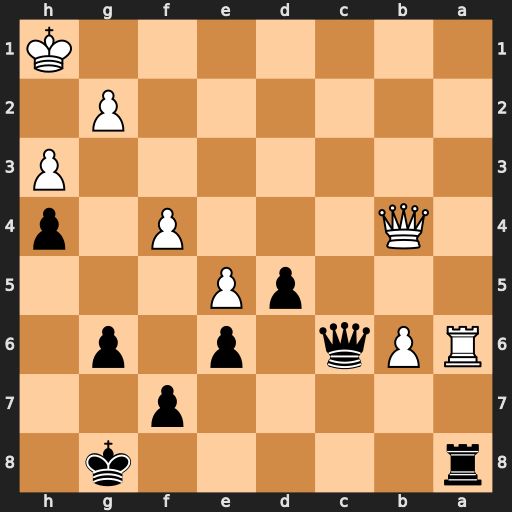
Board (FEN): r5k1/5p2/RPq1p1p1/3pP3/1Q3P1p/7P/6P1/7K
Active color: b
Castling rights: -
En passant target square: -
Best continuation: Rxa6 b7 Rb6 b8=R+ Rxb8